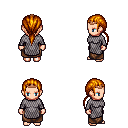
a pixel art fantasy rpg character, female body template, human, light skin, chain mail, robe skirt, dark blonde ponytail hairstyle, bronze tiara, four views (front, back, left, right), 2x2 character sprite sheet, small pixel art, hard edges, no anti-aliasing